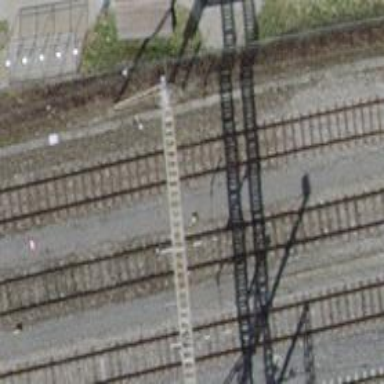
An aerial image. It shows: Single-track electrified railway siding with contact line.